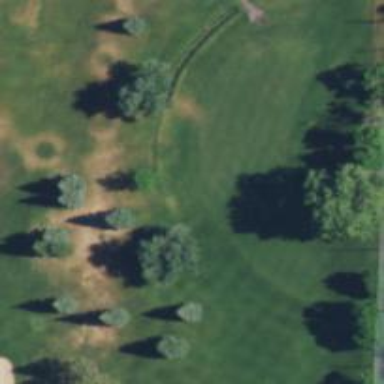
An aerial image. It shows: Golf fairway surrounded by grass.